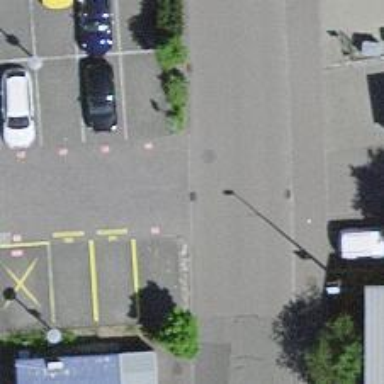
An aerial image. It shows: Parking entrance.